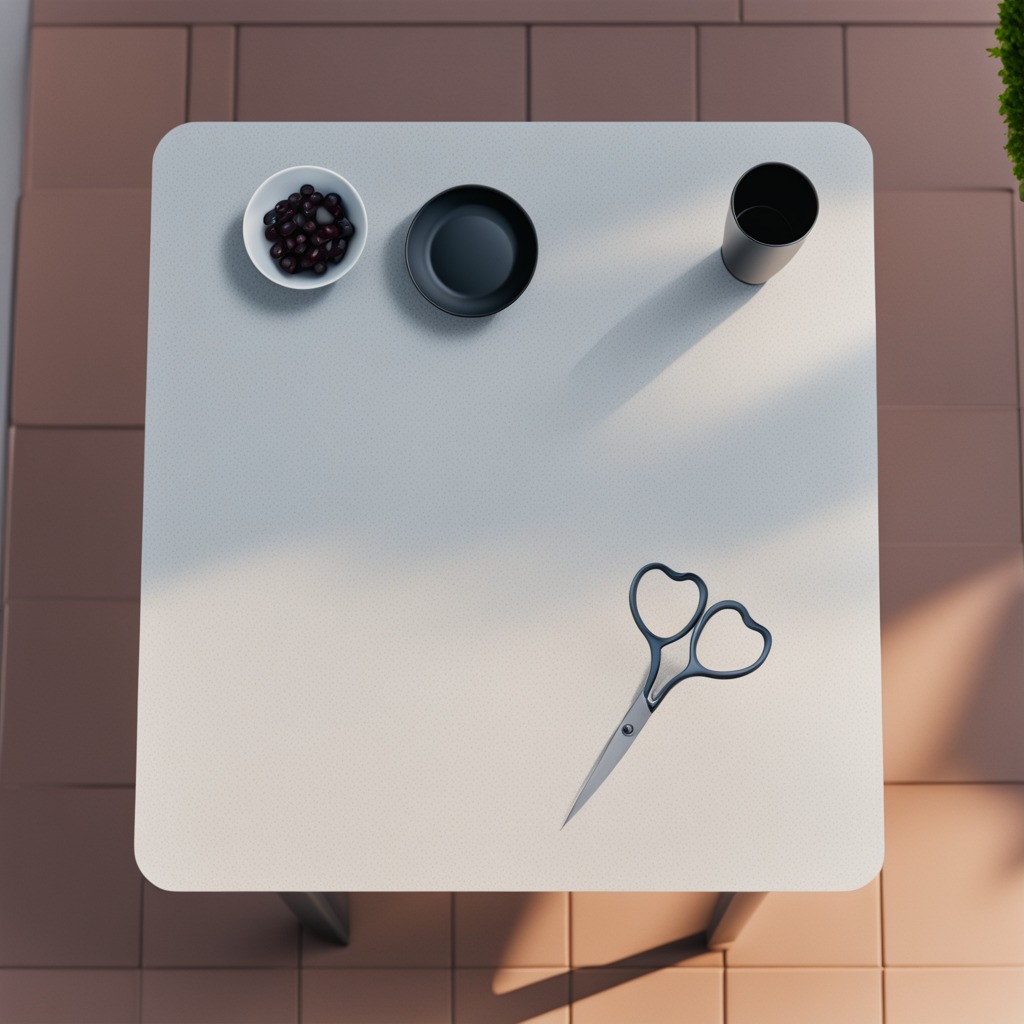
A scissor is lying on the table.